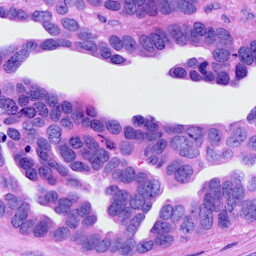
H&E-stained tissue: Ovarian